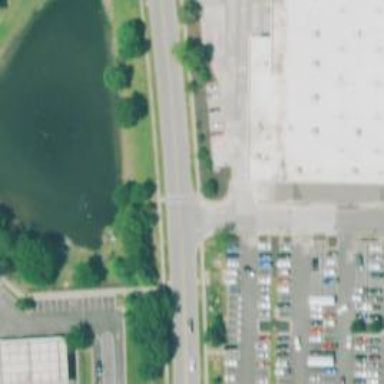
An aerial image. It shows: Parking space.